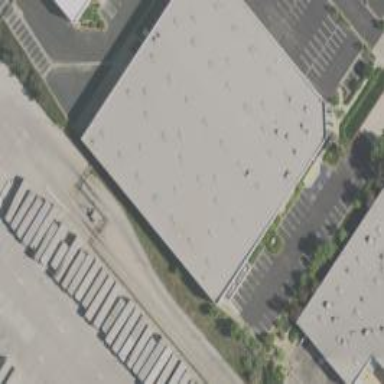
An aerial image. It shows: Warehouse.